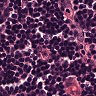
Metastatic tissue present: no